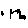
Label: zigzag